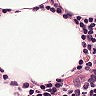
Metastatic tissue present: no